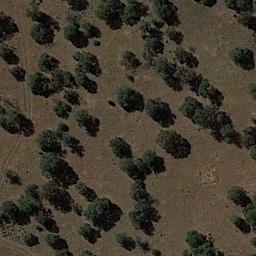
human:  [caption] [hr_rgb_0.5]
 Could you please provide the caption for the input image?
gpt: Some green chaparrals of different sizes grow on the wasteland .

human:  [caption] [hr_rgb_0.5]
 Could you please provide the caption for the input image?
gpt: There are piles of grass in this jungle .

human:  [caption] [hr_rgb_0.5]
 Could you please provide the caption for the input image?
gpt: Chaparral is evenly distributed on the sand .

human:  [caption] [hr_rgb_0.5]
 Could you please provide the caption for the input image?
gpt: The chaparral is consist of some green bushes on the desert .

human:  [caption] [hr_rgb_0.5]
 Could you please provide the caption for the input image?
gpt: The chaparral is thicker on the left than on the right .